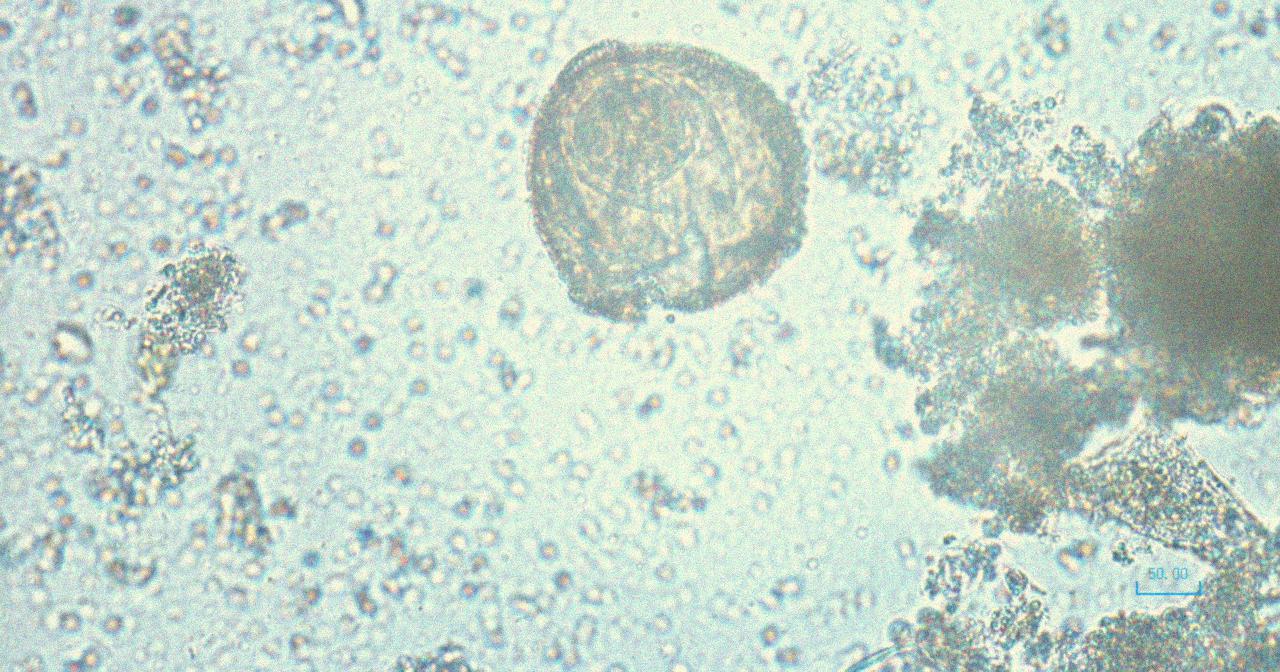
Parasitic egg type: Hymenolepis diminuta